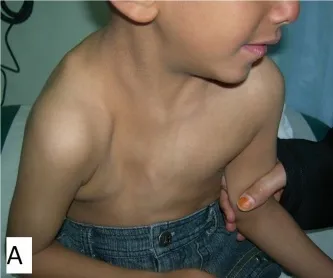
Preoperative views at age of 5 years. Upon inspiration.
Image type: medical_photograph (skin_photograph)